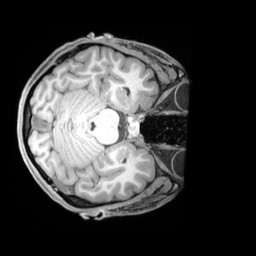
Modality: T1w
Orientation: axial
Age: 29
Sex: male
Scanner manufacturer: siemens
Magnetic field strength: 3 T
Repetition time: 1.97 s
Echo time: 0.00206 s